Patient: sex M, age 49
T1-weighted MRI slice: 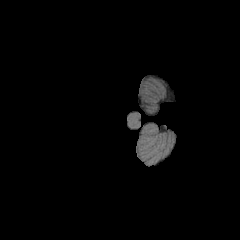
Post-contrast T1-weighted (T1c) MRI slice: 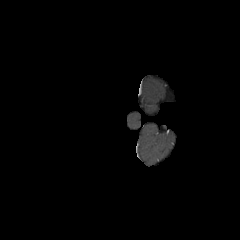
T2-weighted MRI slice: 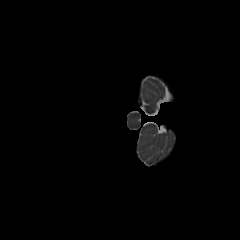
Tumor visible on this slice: no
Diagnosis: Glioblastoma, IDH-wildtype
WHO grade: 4